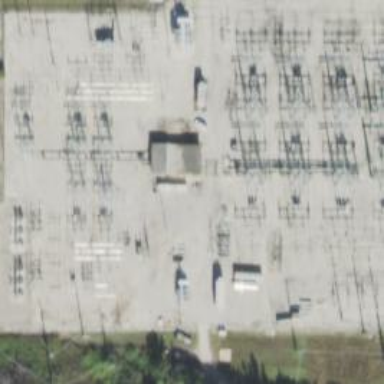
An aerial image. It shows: Switch for power supply.